Interaction volume radius: 5 \u00c5
Interaction volume height: 15 \u00c5
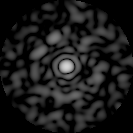
Disorder parameter: 0.8348